Question: I'm calling data from the web-service however i was not able to format the position of the data i retrieve properly in a multi-line text. This is how it looks like when i directly call the data from the web-service

Supposely, the data was meant to be formatted in this way.
'IncomeShield(1-12)'
'IncomeShield(31-above)'
so on and so forth. This is how i call the data from the web-service
'txthistoryD.Text += ddlCode.SelectedValue.ToString()'
I attempt to add a '<br / >' after calling the value but it doesn't seem to work. Is there any other method where i can format my data properly?
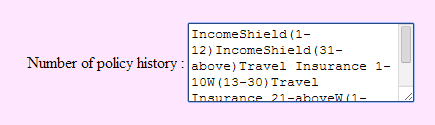
Answer: Here < br /> tag will not work becuase this is asp.net server side control. You have to use
escape sequence to format this as mentioned below:
'''
txthistoryD.Text += ddlCode.SelectedValue.ToString() + "
";
'''